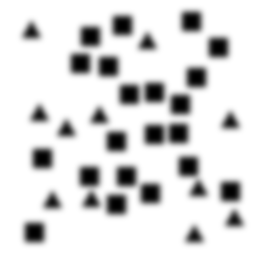
Squares: 21
Triangles: 11
Stars: 0
Total shapes: 32